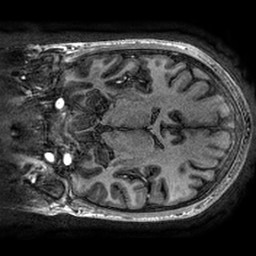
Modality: T1w
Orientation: coronal
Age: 29
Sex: male
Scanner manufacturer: ge
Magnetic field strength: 3 T
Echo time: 0.002736 s